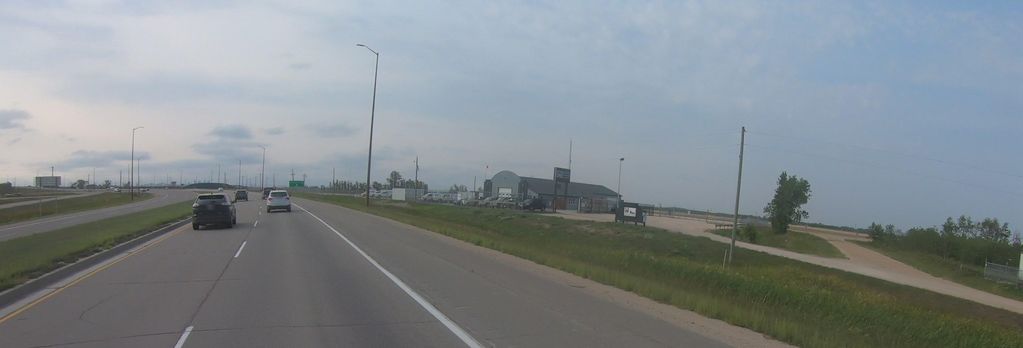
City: winnipeg